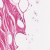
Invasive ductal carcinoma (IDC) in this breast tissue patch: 0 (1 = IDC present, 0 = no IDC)